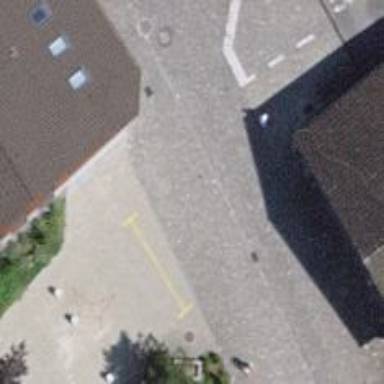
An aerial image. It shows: Residential road with cobblestone surface.